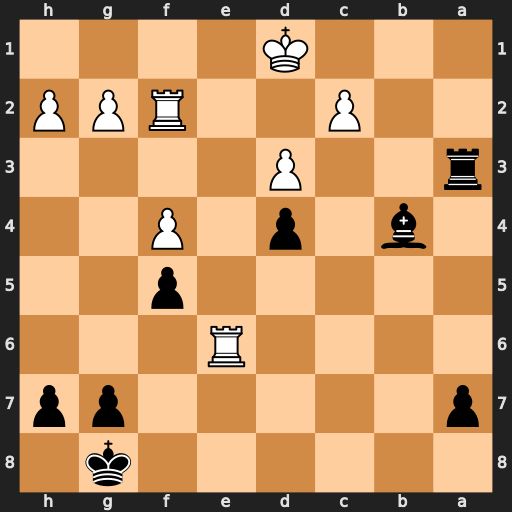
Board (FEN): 6k1/p5pp/4R3/5p2/1b1p1P2/r2P4/2P2RPP/3K4
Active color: b
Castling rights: -
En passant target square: -
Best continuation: Ra1+ Ke2 Re1+ Kf3 Rxe6